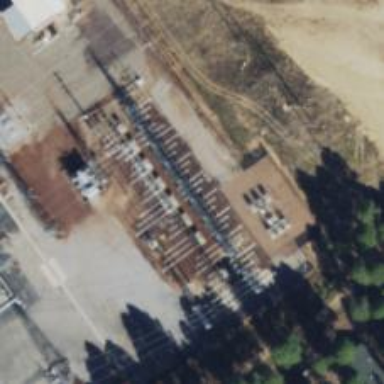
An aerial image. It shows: Switchgear for power distribution.